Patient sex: F
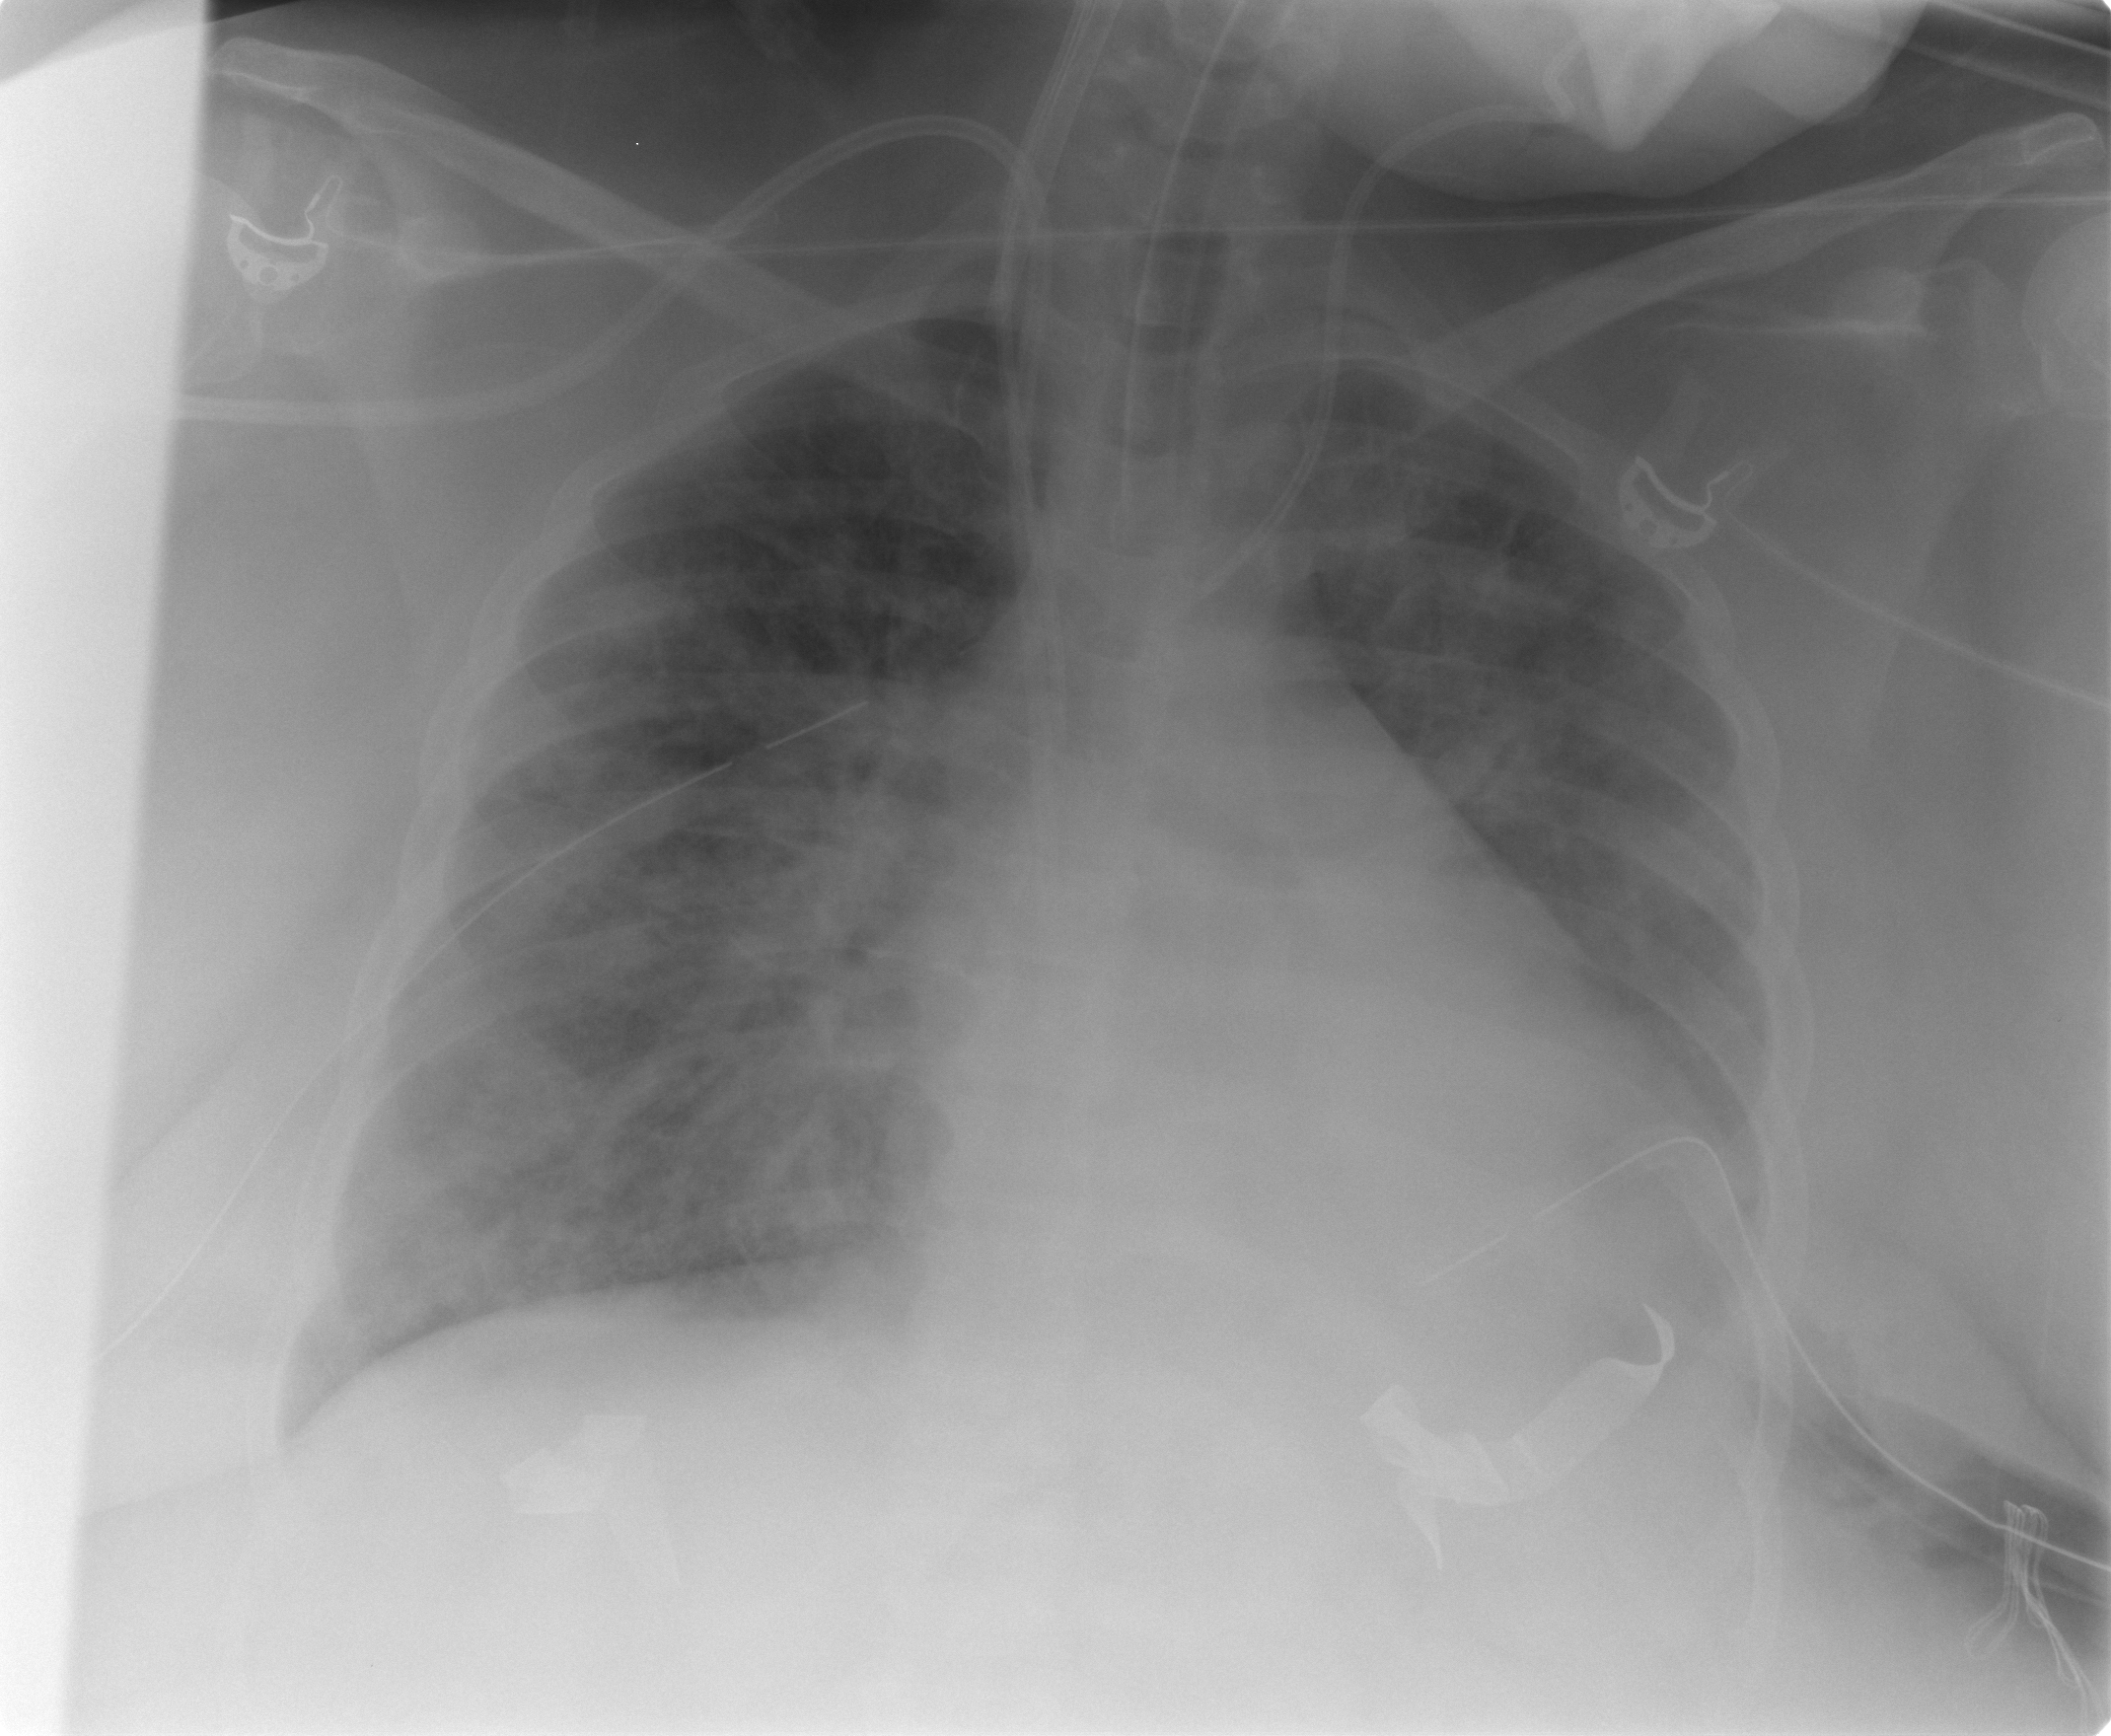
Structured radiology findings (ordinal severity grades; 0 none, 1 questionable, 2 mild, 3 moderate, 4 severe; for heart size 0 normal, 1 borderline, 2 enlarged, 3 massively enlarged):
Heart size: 2
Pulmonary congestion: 2
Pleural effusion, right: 0
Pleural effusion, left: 2
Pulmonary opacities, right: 1
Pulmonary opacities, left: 1
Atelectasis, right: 0
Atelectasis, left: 2